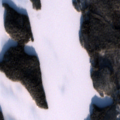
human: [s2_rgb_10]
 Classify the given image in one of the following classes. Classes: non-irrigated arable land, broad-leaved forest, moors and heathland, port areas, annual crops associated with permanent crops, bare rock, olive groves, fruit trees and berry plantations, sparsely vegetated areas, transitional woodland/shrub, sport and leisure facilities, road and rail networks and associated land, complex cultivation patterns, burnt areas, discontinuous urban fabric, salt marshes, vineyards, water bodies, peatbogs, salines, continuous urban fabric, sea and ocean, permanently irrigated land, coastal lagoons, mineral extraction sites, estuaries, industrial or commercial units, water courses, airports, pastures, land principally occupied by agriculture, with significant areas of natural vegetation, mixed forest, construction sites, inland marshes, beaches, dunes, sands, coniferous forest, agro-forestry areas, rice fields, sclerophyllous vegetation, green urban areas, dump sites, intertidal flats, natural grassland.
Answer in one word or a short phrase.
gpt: coniferous forest, water bodies